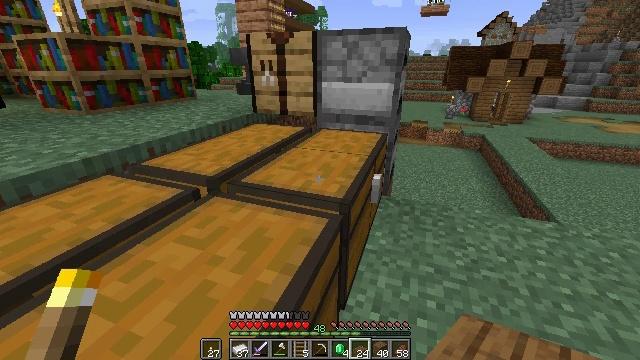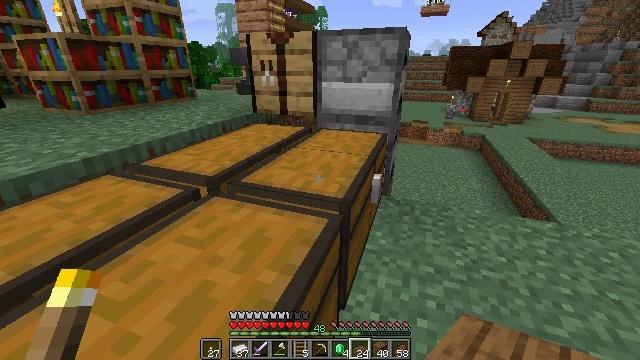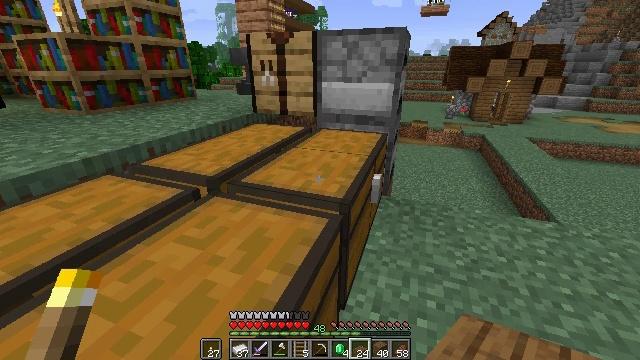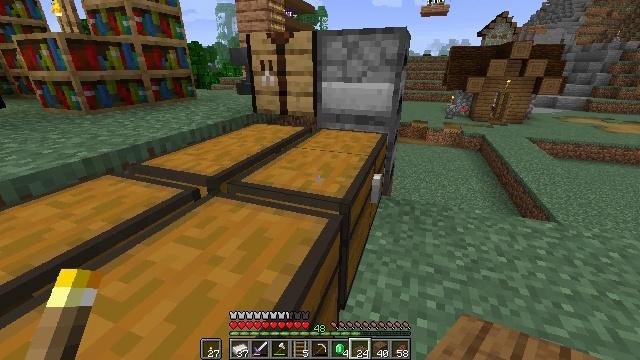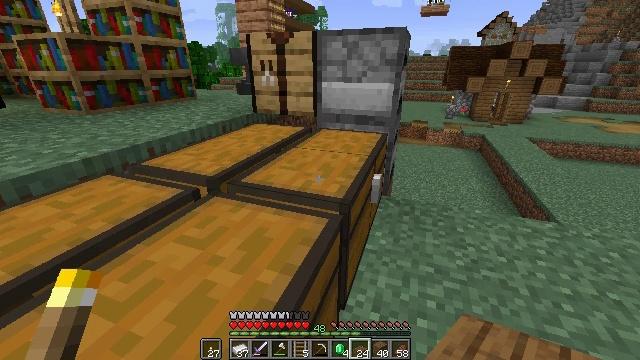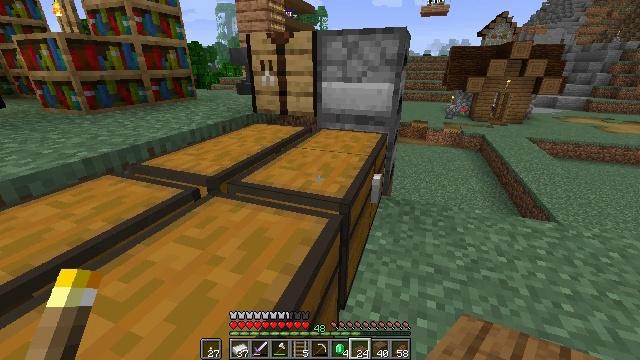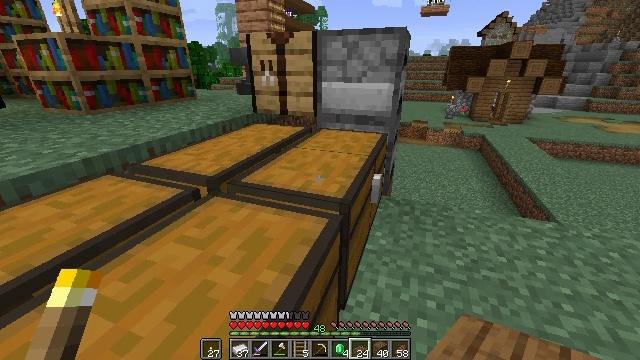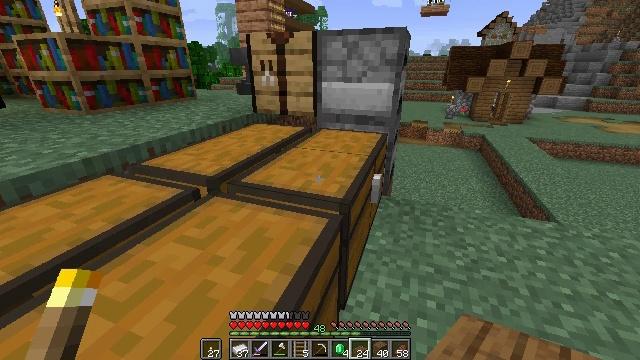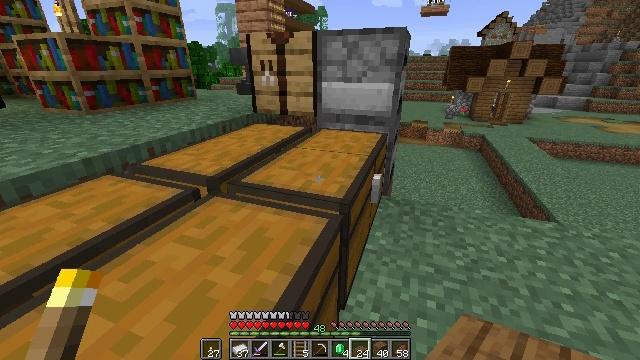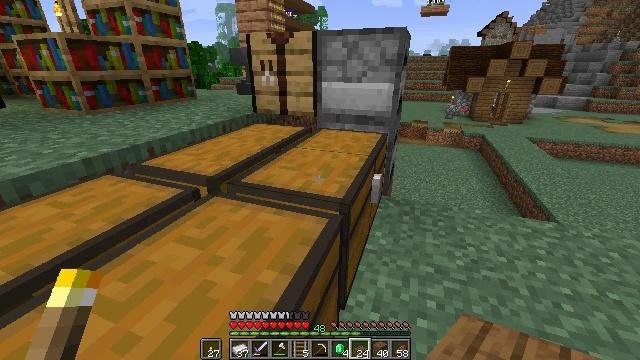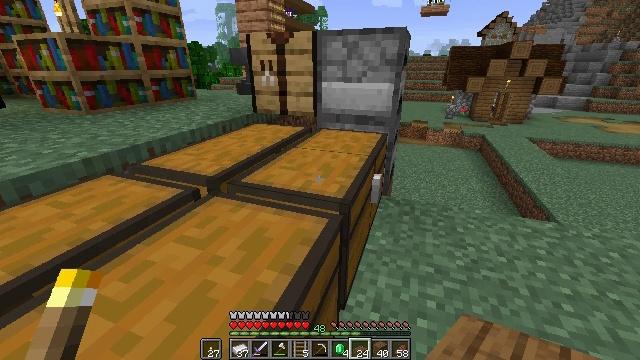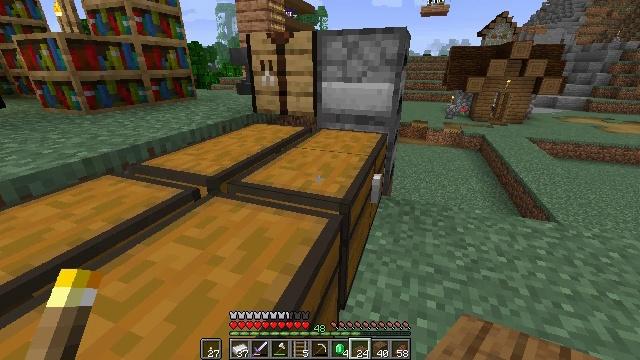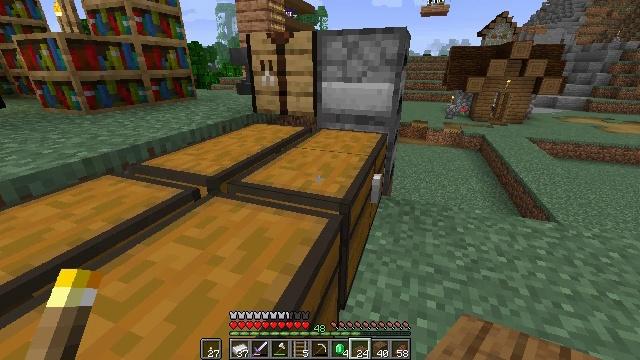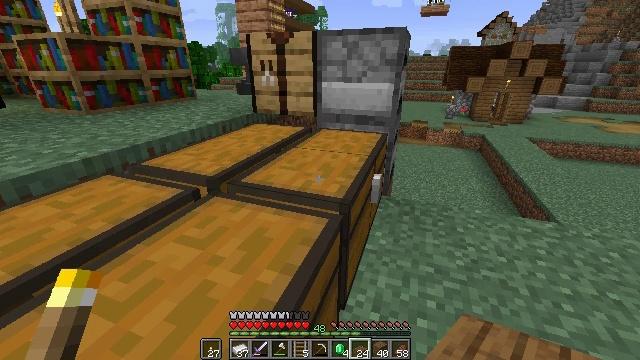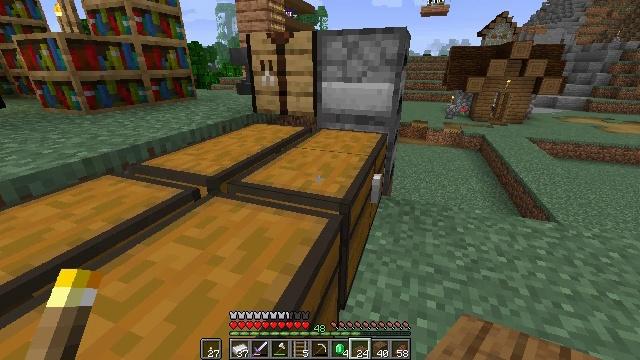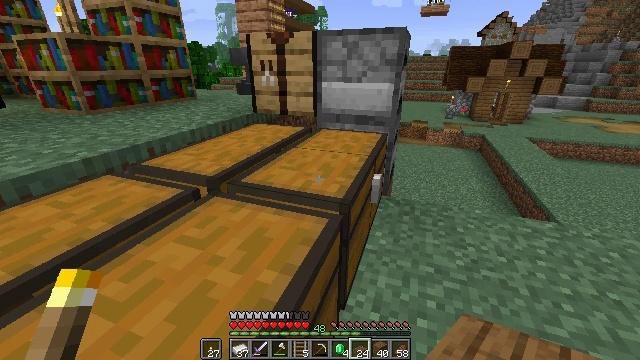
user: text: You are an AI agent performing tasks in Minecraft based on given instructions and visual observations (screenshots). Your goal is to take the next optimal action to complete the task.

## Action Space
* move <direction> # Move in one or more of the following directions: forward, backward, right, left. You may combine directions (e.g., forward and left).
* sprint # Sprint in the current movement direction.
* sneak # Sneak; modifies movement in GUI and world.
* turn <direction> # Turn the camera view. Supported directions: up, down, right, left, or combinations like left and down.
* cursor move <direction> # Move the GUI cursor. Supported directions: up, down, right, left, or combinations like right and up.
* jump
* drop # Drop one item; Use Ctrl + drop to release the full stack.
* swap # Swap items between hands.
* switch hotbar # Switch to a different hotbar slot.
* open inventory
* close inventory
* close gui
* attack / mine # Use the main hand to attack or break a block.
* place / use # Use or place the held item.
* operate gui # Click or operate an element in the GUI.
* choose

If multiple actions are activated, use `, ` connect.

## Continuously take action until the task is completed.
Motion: motion action
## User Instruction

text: Drop a spruce slab.
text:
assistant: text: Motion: no_op
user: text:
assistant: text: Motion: no_op
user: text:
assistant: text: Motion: no_op
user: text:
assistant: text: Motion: no_op
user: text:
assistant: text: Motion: no_op
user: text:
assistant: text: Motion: no_op
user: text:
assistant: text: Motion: no_op
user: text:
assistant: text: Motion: no_op
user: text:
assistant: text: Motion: no_op
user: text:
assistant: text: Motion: no_op
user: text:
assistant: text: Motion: no_op
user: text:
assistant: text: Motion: no_op
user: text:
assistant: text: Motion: no_op
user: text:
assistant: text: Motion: no_op
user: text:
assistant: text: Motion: no_op
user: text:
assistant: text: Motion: no_op
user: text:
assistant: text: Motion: no_op
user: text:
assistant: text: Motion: no_op
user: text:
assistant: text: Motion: no_op
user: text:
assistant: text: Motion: no_op
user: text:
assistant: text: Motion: no_op
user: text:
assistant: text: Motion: no_op
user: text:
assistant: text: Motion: no_op
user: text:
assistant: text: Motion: no_op
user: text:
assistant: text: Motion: no_op
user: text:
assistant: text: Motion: no_op
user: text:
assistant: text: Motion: no_op
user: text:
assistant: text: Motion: no_op
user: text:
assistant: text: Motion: no_op
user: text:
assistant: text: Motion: no_op